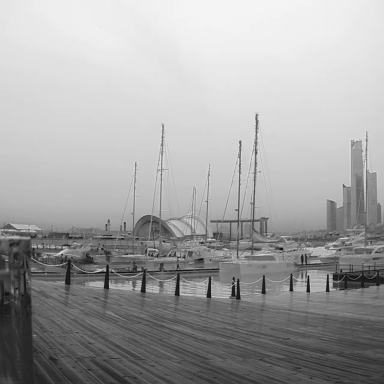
There are four sailboats in the infrared image.